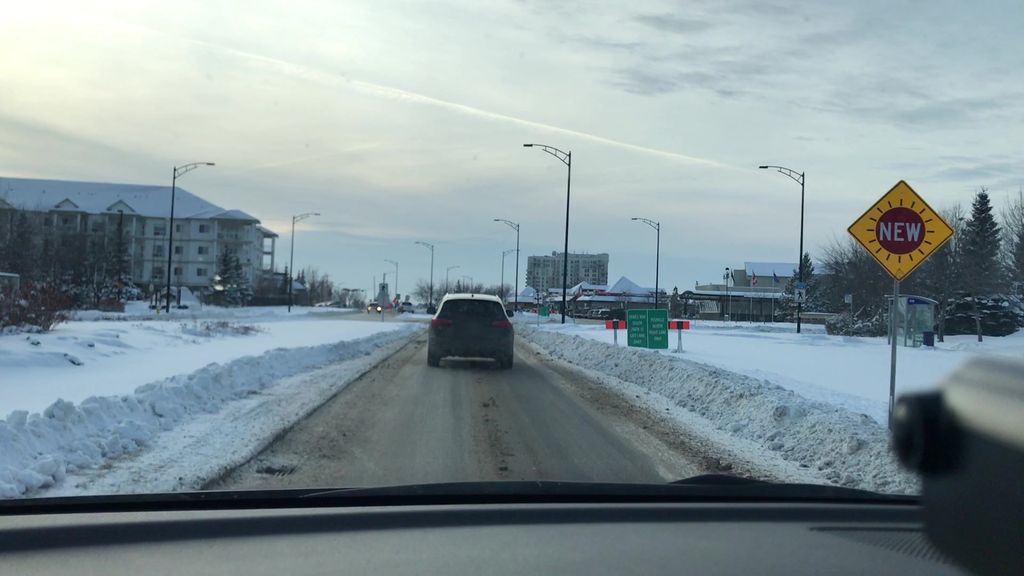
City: edmonton